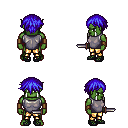
a pixel art fantasy rpg character, male body template, orc, green skin, steel chest armor, gold greaves, blue short bangs hairstyle, leather bracers, ghillies, dagger, four views (front, back, left, right), 2x2 character sprite sheet, small pixel art, hard edges, no anti-aliasing